Current action and preconditions to check: trajectory_clear

Your task: For each precondition in the list above, predict whether it will hold at this action.

Consider the current scene as observed from the mobile robot's camera, and analyze the predicted future states of all dynamic agents (e.g., people, animals, vehicles, or any moving entities) within the NEXT SECOND.

IMPORTANT: Only answer "very likely" if you are absolutely certain—based on strong, clear evidence—that a dynamic agent will violate the precondition in the predicted future state. Do NOT answer "very likely" for unlikely, ambiguous, or low-probability risks.

Ask yourself for each precondition: Is there a high probability, with clear and convincing evidence, that the predicted future states of any dynamic agent will interfere with the predicted future state of the currently executing action within the NEXT SECOND, causing that precondition to fail?

Assess the risk level based on these predictions. Use "likely" or "very likely" if motions create a clear risk of interference.

Use "neutral" or "improbable" if agents are nearby but their predicted paths are clearly diverging or non-conflicting.

Failure Risk Categories: "very improbable", "improbable", "neutral", "likely", "very likely"

Answer Format: Output ONLY the probability_of_failure value from these categories: "very improbable", "improbable", "neutral", "likely", "very likely"

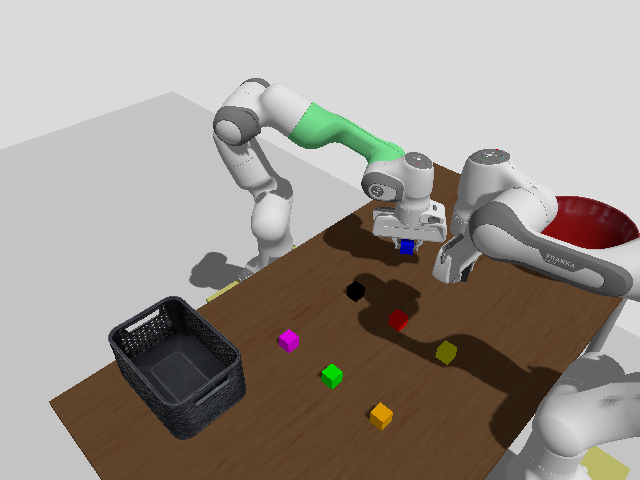

Answer: very improbable